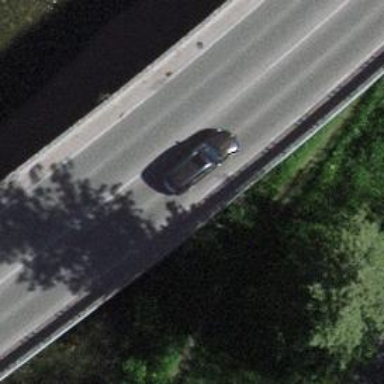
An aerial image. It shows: Motorway bridge with asphalt surface. The bridge is part of primary highway.